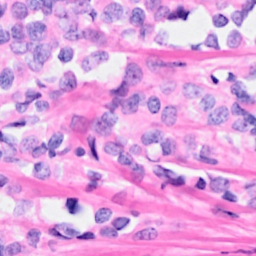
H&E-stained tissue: Breast